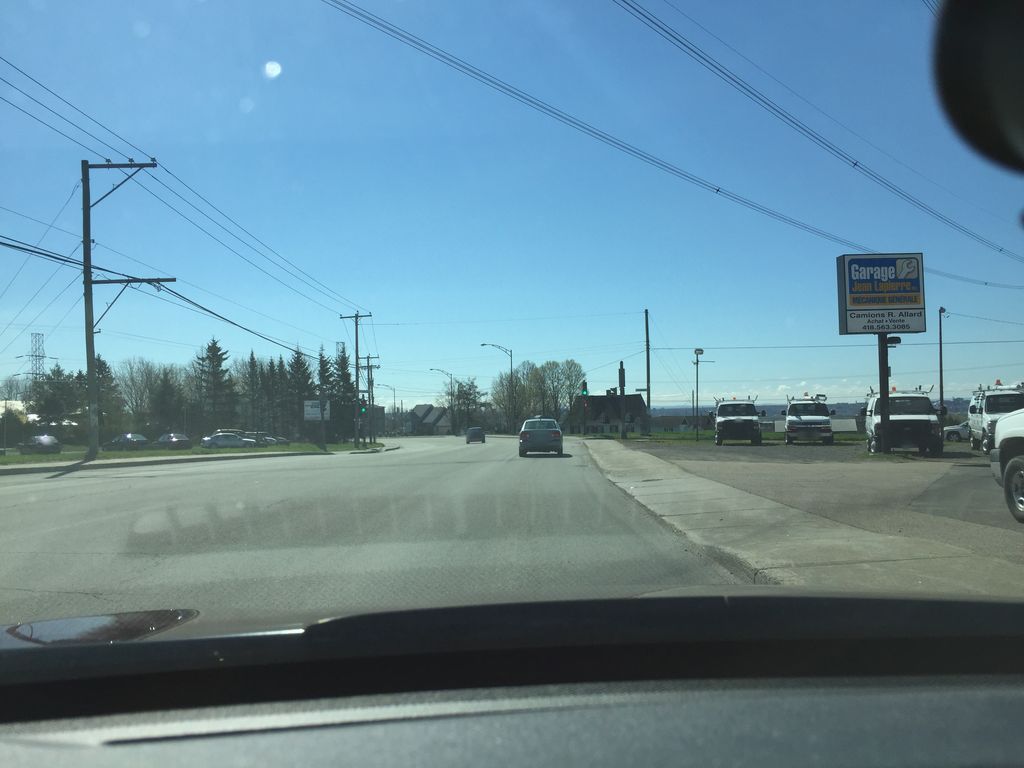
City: quebec_city